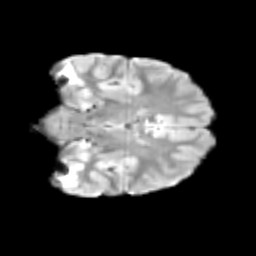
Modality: T2w
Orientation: coronal
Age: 9
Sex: male
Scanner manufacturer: siemens
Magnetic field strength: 3 T
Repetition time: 3.8 s
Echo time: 0.07 s